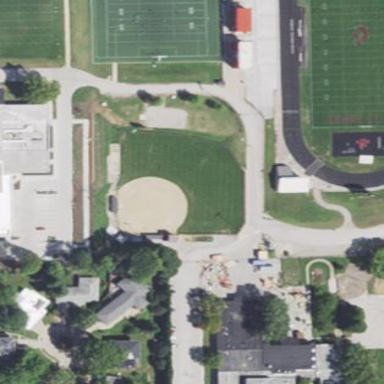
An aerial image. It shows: Softball pitch for leisure sports.